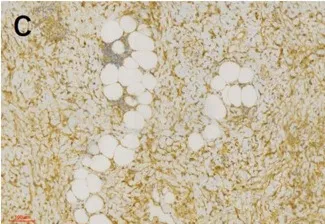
(C) Spindle cells and adipocytes in mural nodules exhibited a strong positive expression of CDK4.
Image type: pathology (immunostaining)